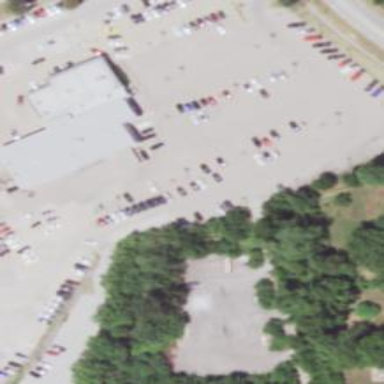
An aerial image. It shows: Building housing car shop.